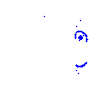
Particle: kaon